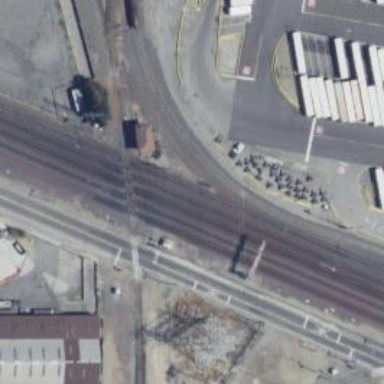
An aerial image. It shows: Railway signal.